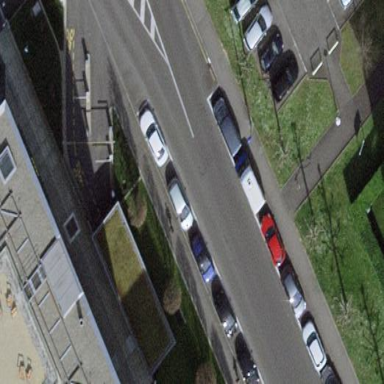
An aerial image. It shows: Street-side parallel parking area.